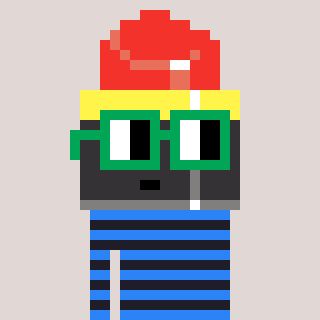
a pixel art character with square green glasses, a lipstick-shaped head and a grayscale-colored body on a warm background